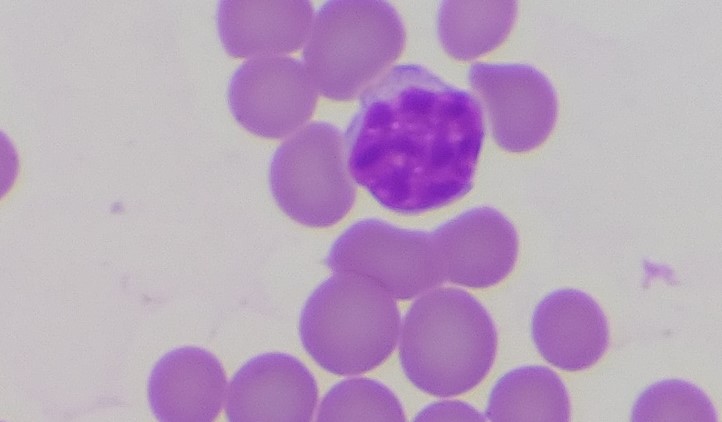
White blood cell type: Lymphocyte